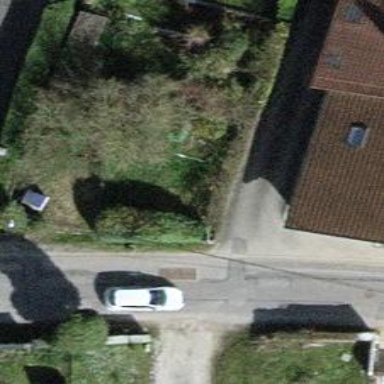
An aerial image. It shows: Hedge acting as barrier.